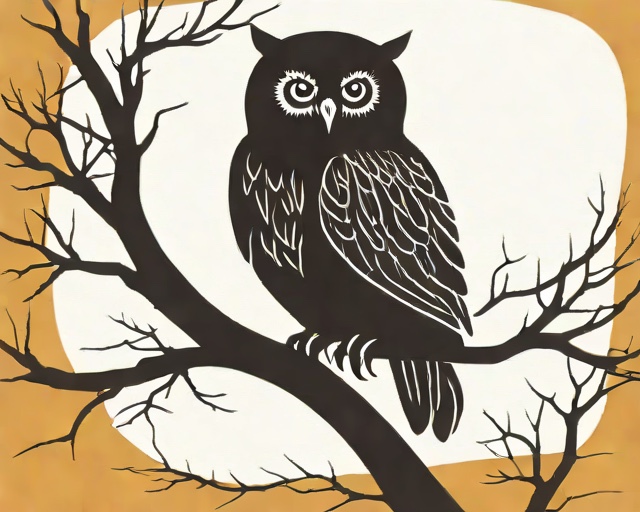
Category: Autumn